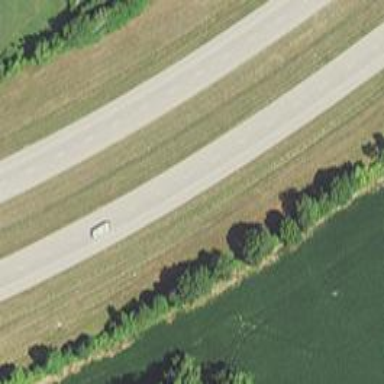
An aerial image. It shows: This image shows trunk highway that functions as expressway.